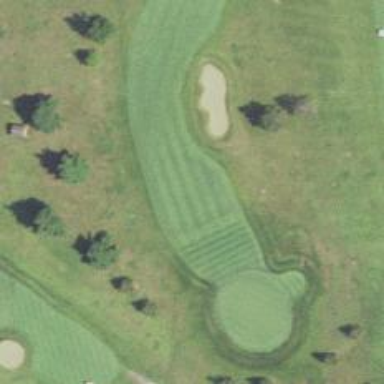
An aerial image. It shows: View of golf hole.